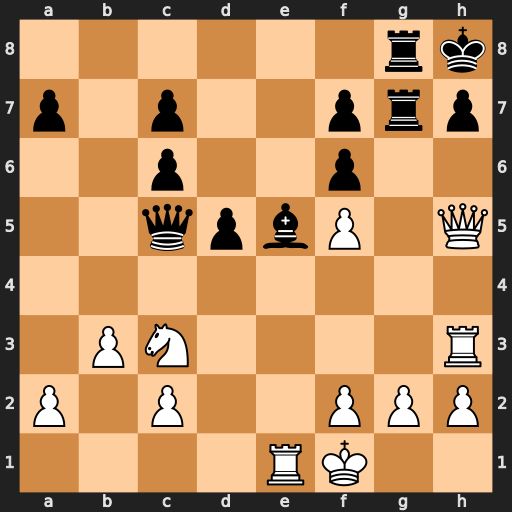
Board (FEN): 6rk/p1p2prp/2p2p2/2qpbP1Q/8/1PN4R/P1P2PPP/4RK2
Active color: w
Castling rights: -
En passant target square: -
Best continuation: Rxe5 fxe5 f6